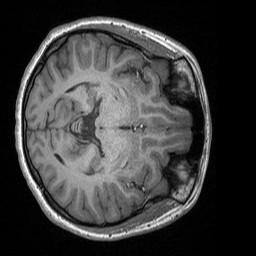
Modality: T1w
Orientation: axial
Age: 18
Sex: female
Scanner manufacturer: siemens
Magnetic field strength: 3 T
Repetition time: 1.64 s
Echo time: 0.00234 s